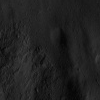
Atmospheric dust classification: not_dusty